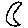
Label: moon